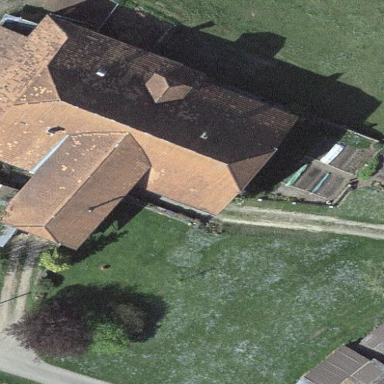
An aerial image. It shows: Farm building.